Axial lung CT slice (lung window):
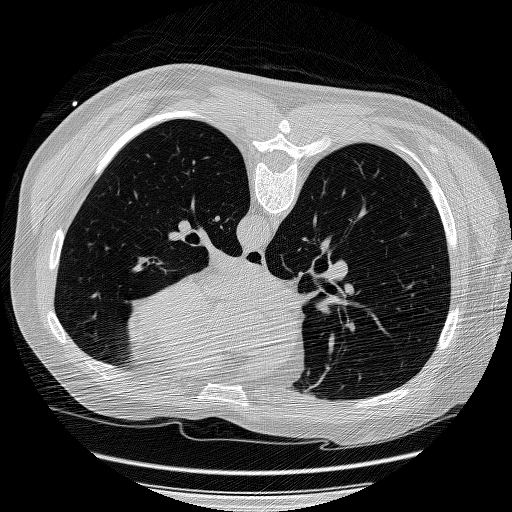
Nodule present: no